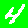
Digit: 4